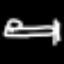
Label: bed